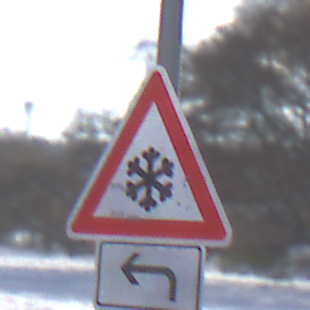
Verkehrszeichen: SchneeOderEisglaette
Zusatzzeichen unten: RichtungsangabeDurchPfeile2
Umgebung: Outdoor, Nature
Tageszeit: MorningAfternoon
Wetter: PartlyCloudy
Licht: Natural
Jahreszeit: Winter
Kontrast: HighContrast